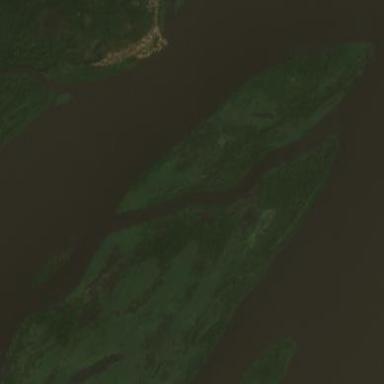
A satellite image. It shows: Island covered with dense forest.